The image is the raw time-domain waveform of a rolling-element bearing's vibration signal. Determine the bearing's health state. Answer with exactly one of: normal, inner_race, outer_race, ball.
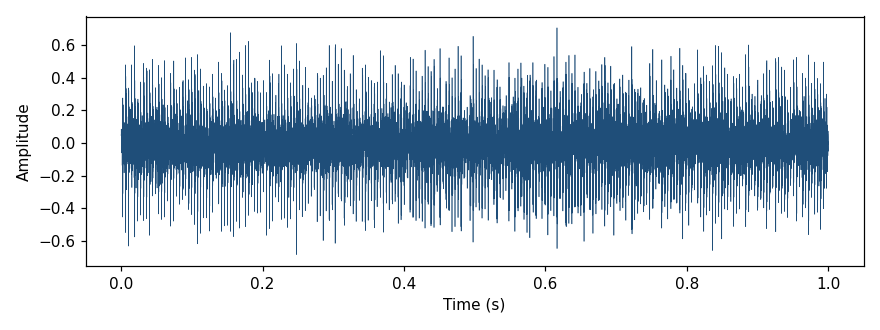
Answer: outer_race